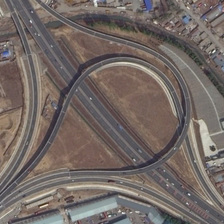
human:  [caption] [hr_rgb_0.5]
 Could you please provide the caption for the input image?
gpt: there are two long curved flyovers spanning the road below next to this prosperous city area .

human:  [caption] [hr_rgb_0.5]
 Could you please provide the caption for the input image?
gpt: a road pass across the ring shaped viaduct surrounded by factory buildings .

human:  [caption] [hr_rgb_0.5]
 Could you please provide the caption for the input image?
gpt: a road pass across the ring shaped viaduct surrounded by factory buildings .

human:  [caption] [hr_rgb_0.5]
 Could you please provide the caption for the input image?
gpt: there is a road passing over the loop shaped viaduct surrounded by factory buildings .

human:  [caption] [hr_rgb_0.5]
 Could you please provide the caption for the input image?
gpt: many buildings are near a viaduct with a circle .